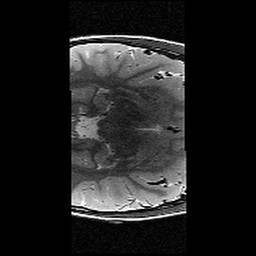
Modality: T2w
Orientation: axial
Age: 11
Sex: male
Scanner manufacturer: siemens
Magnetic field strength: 3 T
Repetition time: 9.23 s
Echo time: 0.067 s